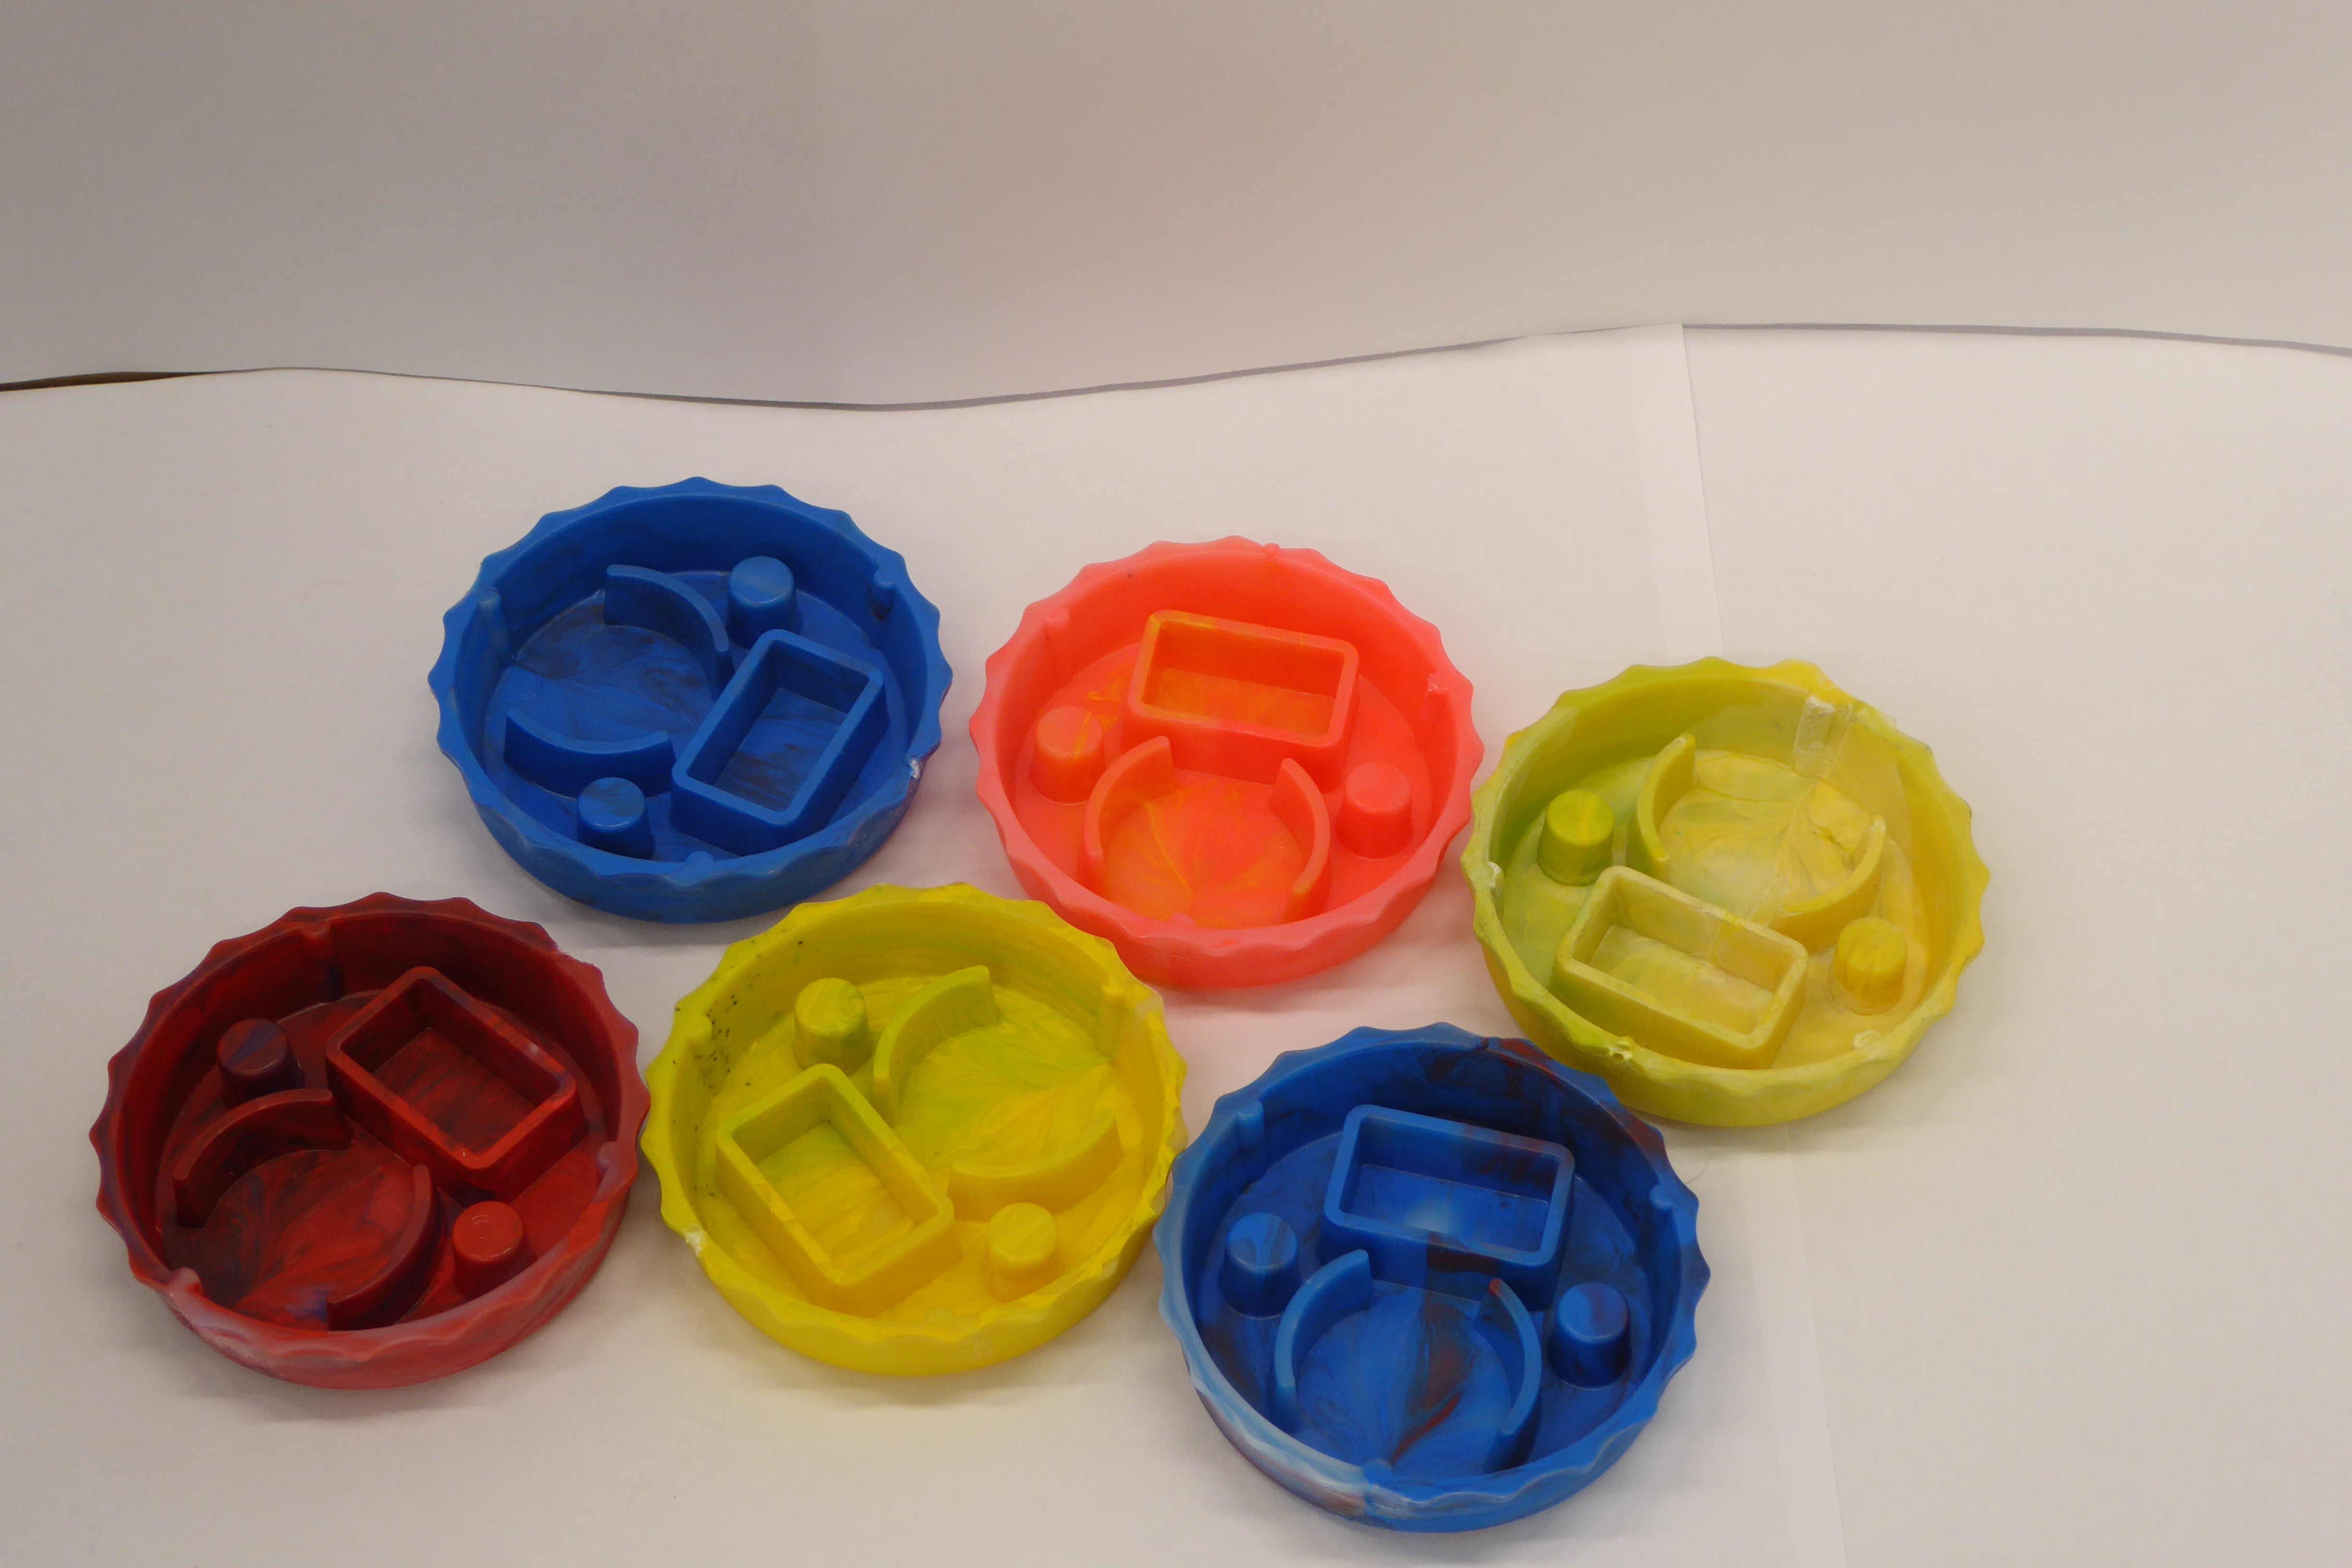
Label: Bottle Opener - Cover